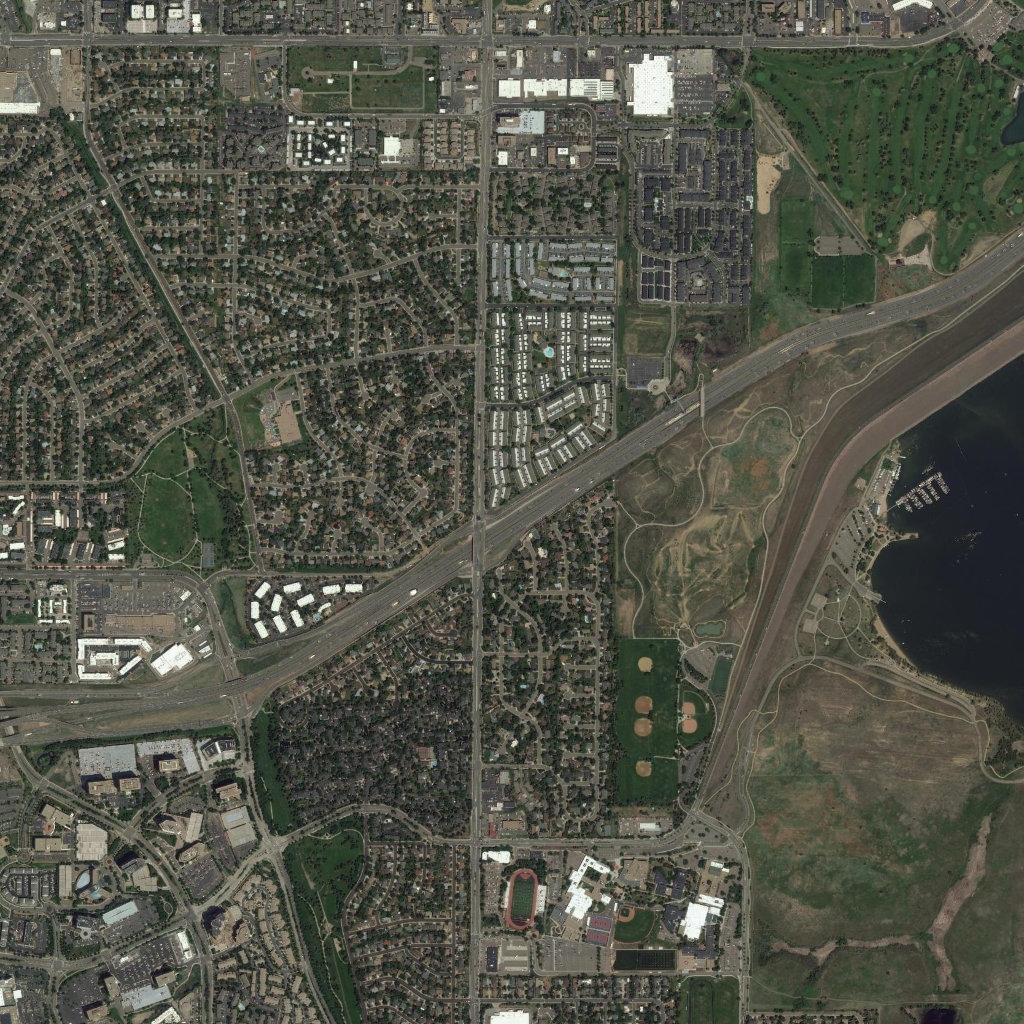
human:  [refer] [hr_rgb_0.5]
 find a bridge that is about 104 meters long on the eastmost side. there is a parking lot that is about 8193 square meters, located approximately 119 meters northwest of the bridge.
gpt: <box>[[68, 37, 68, 40, 0]]</box>